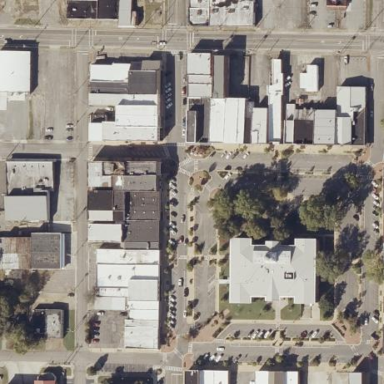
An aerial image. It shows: View of the Public Square Historic District.